Question: I have the following repository method:-
'''
public async Task<Skill> FindSkill(int id, params Expression<Func<Skill, object>>[] includeProperties)
{
var query = context.Skills.AsQueryable();
if (includeProperties != null )
query = includeProperties.Aggregate(query, (current, include) => current.Include(include));
return await query.SingleOrDefaultAsync(a => a.SkillID == id);
}
'''
and I call this method as follow:-
'''
public async Task<ActionResult> Deactivate(int id, Byte[] timestamp = null)
{
var skill = await unitofwork.SkillRepository.FindSkill(id);
//snip
}
'''
but I can not detect when I am not passing any 'params Expression', I tried also the following checks but did not work:-
'''
includeProperties.Count() != 0 || includeProperties[0].Name == "0"
'''
now I have noted that inside VS the following will be received when passing empty list:-

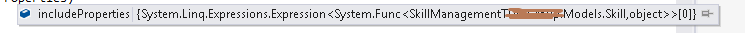
Answer: When using params and not supplying any parameters for it. An empty array will be created. You should use includeProperties.Length !=0 as Nick Bailey suggests in his comment.